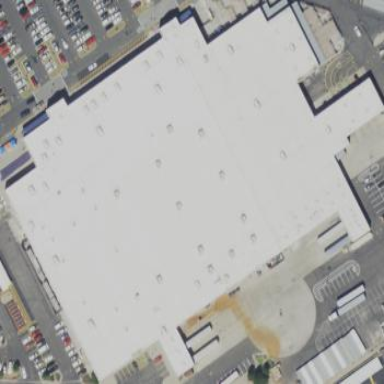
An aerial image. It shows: Supermarket building.